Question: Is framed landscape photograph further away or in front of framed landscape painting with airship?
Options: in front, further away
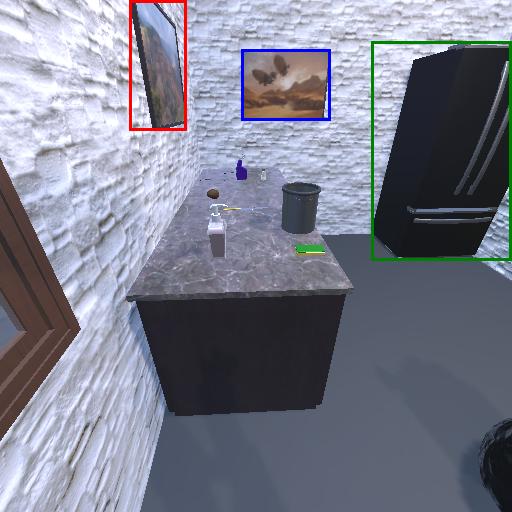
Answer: in front